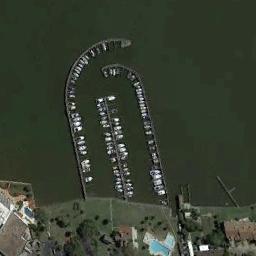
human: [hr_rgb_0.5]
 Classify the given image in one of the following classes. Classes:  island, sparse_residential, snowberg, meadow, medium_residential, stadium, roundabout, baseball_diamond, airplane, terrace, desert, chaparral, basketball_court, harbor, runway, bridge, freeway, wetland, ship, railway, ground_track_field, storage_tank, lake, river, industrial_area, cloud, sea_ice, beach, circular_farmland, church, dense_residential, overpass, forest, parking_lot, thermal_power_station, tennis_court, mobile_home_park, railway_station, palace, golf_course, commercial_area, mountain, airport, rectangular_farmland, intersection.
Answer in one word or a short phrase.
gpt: harbor